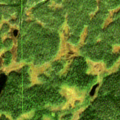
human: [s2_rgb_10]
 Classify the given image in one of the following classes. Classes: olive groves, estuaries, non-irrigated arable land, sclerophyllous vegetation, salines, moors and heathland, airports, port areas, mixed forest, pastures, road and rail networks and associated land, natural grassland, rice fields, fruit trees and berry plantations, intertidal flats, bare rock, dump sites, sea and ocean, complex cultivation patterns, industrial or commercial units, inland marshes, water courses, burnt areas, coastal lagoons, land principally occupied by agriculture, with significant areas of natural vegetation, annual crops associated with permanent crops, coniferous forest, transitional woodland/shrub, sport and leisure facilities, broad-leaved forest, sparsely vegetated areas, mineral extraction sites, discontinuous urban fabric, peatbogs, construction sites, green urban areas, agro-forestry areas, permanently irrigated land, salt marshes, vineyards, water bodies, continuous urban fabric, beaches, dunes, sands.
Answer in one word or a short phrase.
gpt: coniferous forest